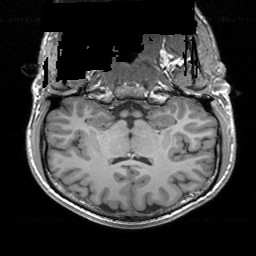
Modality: T1w
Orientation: sagittal